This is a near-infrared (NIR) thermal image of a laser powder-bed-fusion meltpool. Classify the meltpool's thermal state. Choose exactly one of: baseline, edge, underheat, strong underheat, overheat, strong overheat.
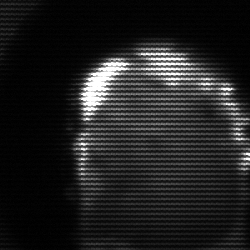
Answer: baseline